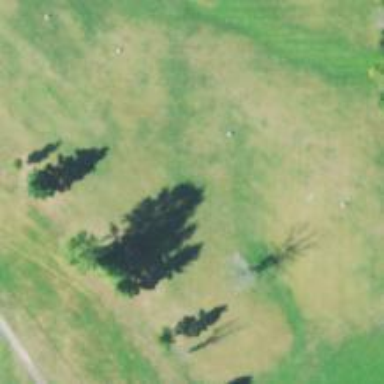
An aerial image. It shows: Grassy area designated as driving range for golf.